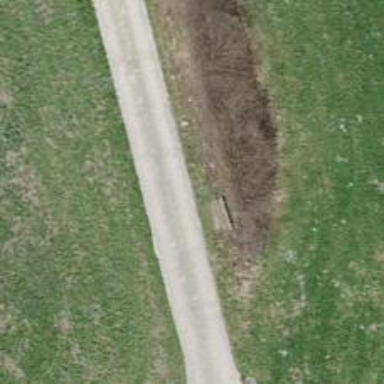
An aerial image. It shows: Bench for seating.